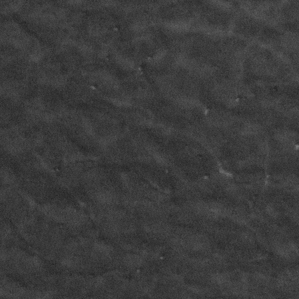
Label: frost